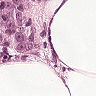
Metastatic tissue present: yes